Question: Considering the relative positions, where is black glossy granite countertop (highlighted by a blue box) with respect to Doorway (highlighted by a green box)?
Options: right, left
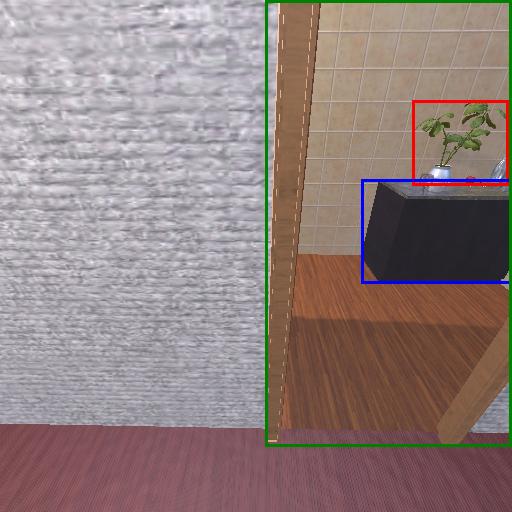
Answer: right